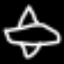
Label: airplane